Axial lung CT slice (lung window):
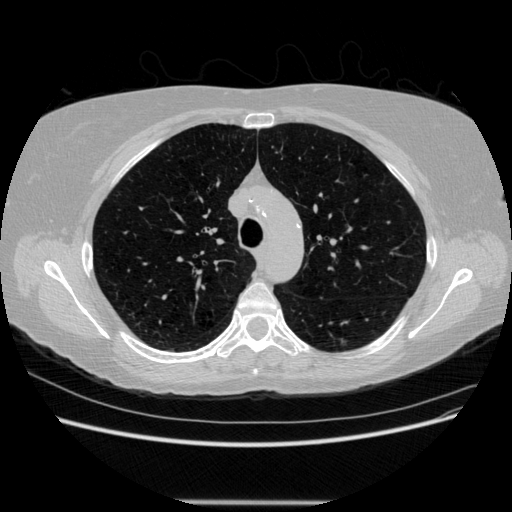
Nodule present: no